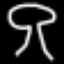
Label: mushroom